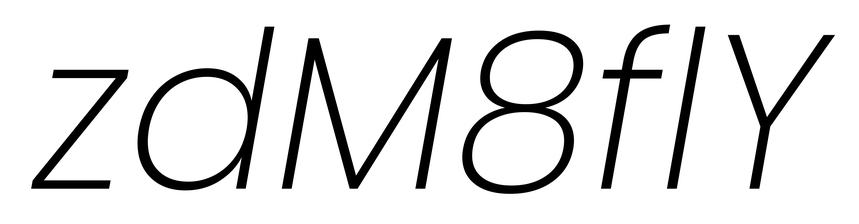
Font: Poppins-ExtraLightItalic